Question: I'm trying to make a responsive navigation bar, I wan't a element in the right of the nav, like this: <URL>
I was putting float:right, but it doesn't work, after that, I tried with margin-left, but if I use margin left, it won't be responsive. The element with the float left is a li element. This is all my HTML:
'''
<!DOCTYPE html>
<html lang="es">
<head>
<meta charset="UTF-8">
<link rel="stylesheet" type="text/css" href="css/style.css">
<title>Responsive Menu</title>
</head>
<body>
<div class="container">
<a class="toggleMenu" href="#">Menu</a>
<ul class="nav">
<li class="test">
<a href="#">I amsterdam</a>
</li>
<li class="test">
<a href="#">La Ciudad</a>
<ul>
<li>
<a href="#">Museos</a>
<ul>
<li><a href="#">Museo van Gogh</a></li>
<li><a href="#">Rijksmuseum</a></li>
<li><a href="#">Casa de Ana Frank</a></li>
<li><a href="#">Museo Casa de Rembrandt</a></li>
</ul>
</li>
<li>
<a href="#">Lugares</a>
<ul>
<li><a href="#">Vondelpark</a></li>
<li><a href="#">Barrio de Jordan</a></li>
<li><a href="#">Red Light Distrit</a></li>
</ul>
</li>
</ul>
</li>
<li class="test">
<a href="#">Alojamiento</a>
<ul>
<li>
<a href="#">Hoteles</a>
<ul>
<li><a href="#">Los mejores Hoteles</a></li>
<li><a href="#">Hoteles mas economicos</a></li>
</ul>
</li>
<li>
<a href="#">Albergues</a>
</li>
</ul>
</li>
<li class="test">
<a href="#">Eventos</a>
<ul>
<li>
<a href="#">Concierto Kanye West</a>
</li>
<li>
<a href="#">Ajax - Real Madrid</a>
</li>
<li>
<a href="#">Amsterdam Fashion Week</a>
</li>
</ul>
</li>
<li class="languages">
<a href="#">Languages</a>
<ul>
<li>
<a href="#">English</a>
</li>
<li>
<a href="#">Espanol</a>
</li>
<li>
<a href="#">Francais</a>
</li>
<li>
<a href="#">Deutsch</a>
</li>
</ul>
</li>
</ul>
</div>
'''
And my CSS, I thought that it could be a problem for other styles, but the class .languages is the last one, them, I tried with an ID, but I got this:
The CSS is this:
'''
body, nav, ul, li, a {
margin: 0;
padding: 0;
}
body {
width: 100%;
font-family: "Helvetica Neue", Helvetica, Arial, sans-serif;
background-color: red;
}
a {
text-decoration: none;
}
.container {
width: 100%;
}
.toggleMenu {
display: none;
background: #666;
padding: 10px 15px;
color: #fff;
}
.nav {
list-style: none;
*zoom: 1;
background:#175e4c;
position: relative;
}
.nav:before,
.nav:after {
content: " ";
display: table;
}
.nav:after {
clear: both;
}
.nav ul {
list-style: none;
width: 9em;
}
.nav a {
padding: 10px 15px;
color:#fff;
*zoom: 1;
}
.nav > li {
float: left;
border-top: 1px solid #104336;
z-index: 200;
}
.nav > li > a {
display: block;
}
.nav li ul {
position: absolute;
left: -9999px;
z-index: 100;
}
.nav li li a {
display: block;
background: #1d7a62;
position: relative;
z-index:100;
border-top: 1px solid #175e4c;
}
.nav li li li a {
background:#249578;
z-index:200;
border-top: 1px solid #1d7a62;
}
#languages{
float: right;
}
'''
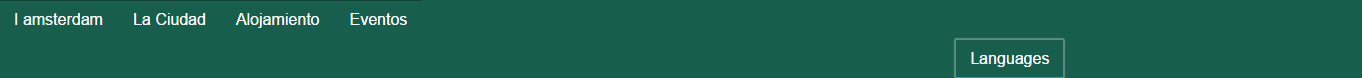
Answer: I'm not sure why it wasn't working for you. Using your example code but simply adding 'id="languages"' to the li element seems to work. See <URL>